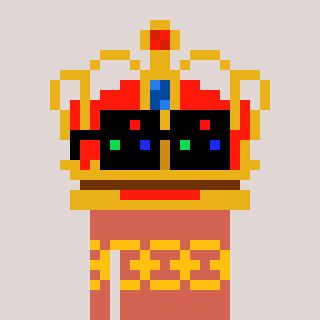
a pixel art character with square black sunglasses, a crown-shaped head and a peachy-colored body on a warm background